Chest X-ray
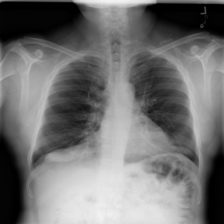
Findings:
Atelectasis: negative
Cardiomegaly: negative
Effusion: negative
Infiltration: negative
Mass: negative
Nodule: negative
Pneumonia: negative
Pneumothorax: negative
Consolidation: negative
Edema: negative
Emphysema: negative
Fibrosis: negative
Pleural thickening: negative
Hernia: negative